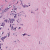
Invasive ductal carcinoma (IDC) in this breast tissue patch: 1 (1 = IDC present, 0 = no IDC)